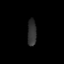
Tissue: lung
Cell type: T cells
Senescence score: 0.1903
Nuclear area (px): 240
Mean DAPI intensity: 47.233